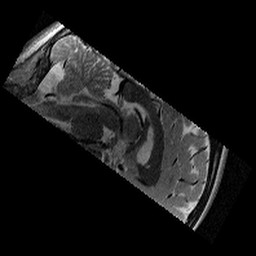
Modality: T2w
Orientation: sagittal
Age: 11
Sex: male
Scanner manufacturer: siemens
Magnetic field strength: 3 T
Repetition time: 9.23 s
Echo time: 0.067 s